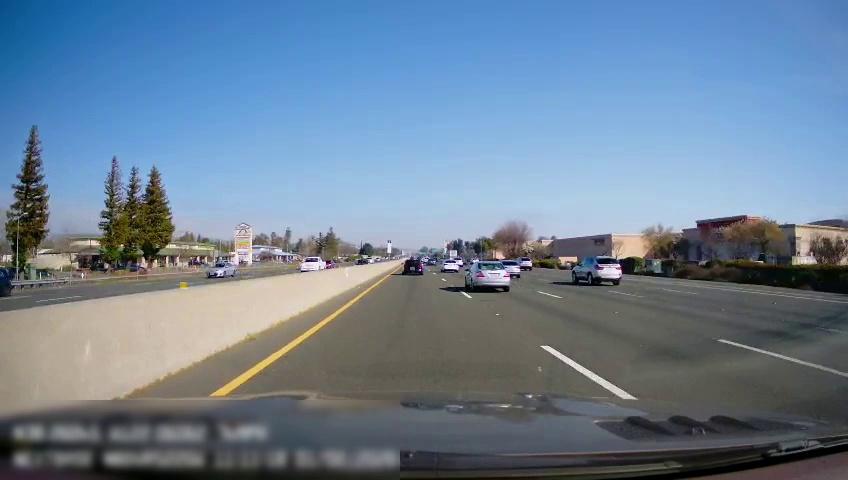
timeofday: Day
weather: Sunny
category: Drivable Space
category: Drivable Space
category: Vehicles | Car
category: Vehicles | Car
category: Vehicles | Truck
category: Vehicles | Car
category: Vehicles | SUV
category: Vehicles | SUV
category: Vehicles | Other LV
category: Vehicles | SUV
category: Vehicles | Car
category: Vehicles | Car
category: Vehicles | SUV
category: Vehicles | SUV
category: Vehicles | Car
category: Lanes | Alternate Lane
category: Lanes | Current Lane
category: Lanes | Current Lane
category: Lanes | Alternate Lane
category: Lanes | Alternate Lane
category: Lanes | Alternate Lane
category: Lanes | Opposite Lane
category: Lanes | Opposite Lane